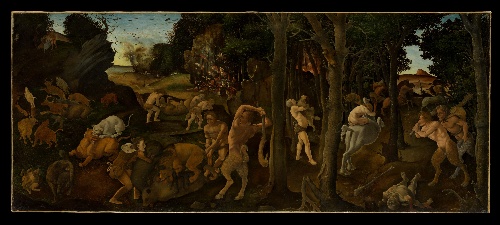
Title: A Hunting Scene
Artist: Piero di Cosimo (Piero di Lorenzo di Piero d'Antonio)
Artist bio: Italian, Florence 1462–1522 Florence
Date: ca. 1494–1500
Object type: Painting
Classification: Paintings
Medium: Tempera and oil transferred to Masonite
Dimensions: 27 3/4 x 66 3/4 in. (70.5 x 169.5 cm)
Department: European Paintings
Credit line: Gift of Robert Gordon, 1875
Accession year: 1875
Repository: Metropolitan Museum of Art, New York, NY
Tags: Men|Hunting|Satyrs|Dogs|Forests|Bears|Centaurs|Deer|Lions